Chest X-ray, AP view. Patient: 59 years old, sex F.
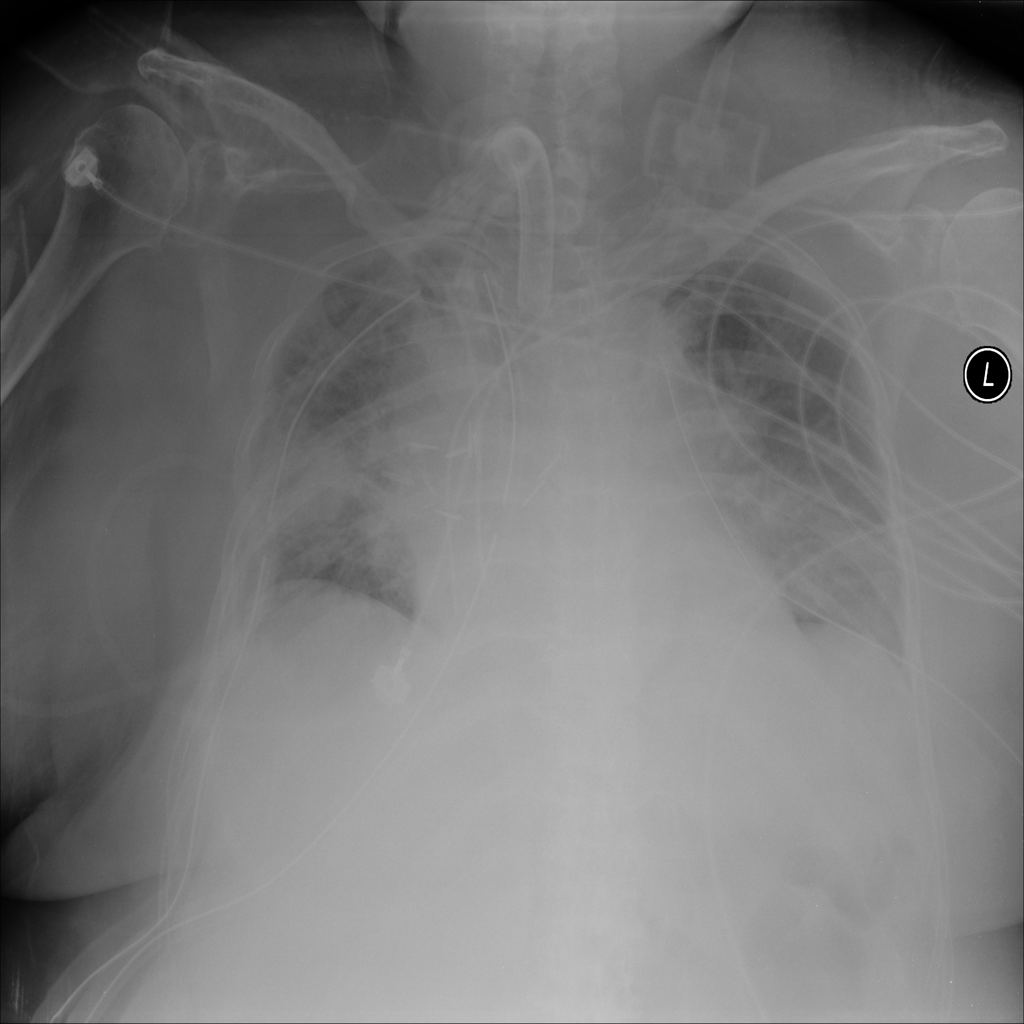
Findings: Infiltration